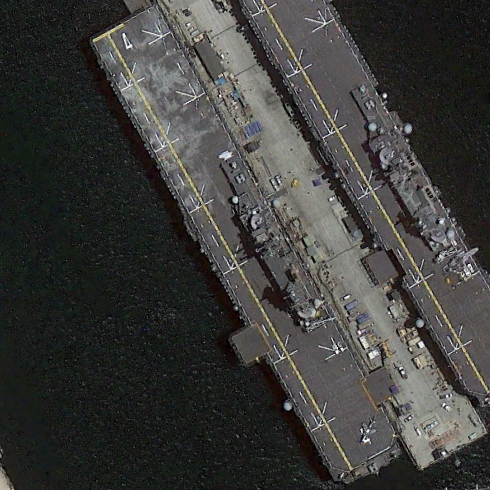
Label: assault